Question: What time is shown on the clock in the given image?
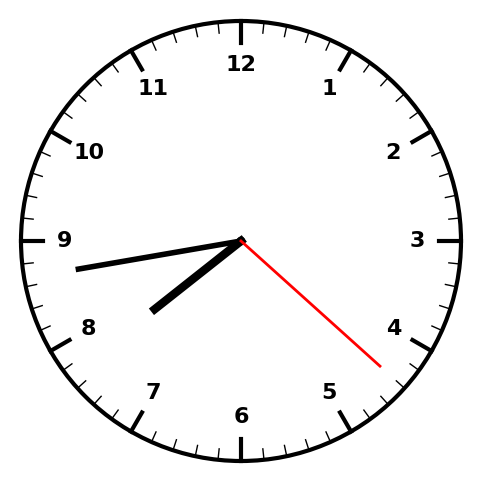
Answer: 07:43:22